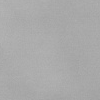
Atmospheric dust classification: dusty